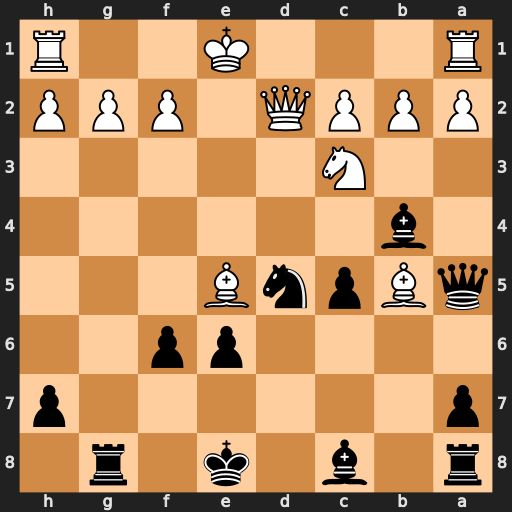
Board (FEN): r1b1k1r1/p6p/4pp2/qBpnB3/1b6/2N5/PPPQ1PPP/R3K2R
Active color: b
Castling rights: KQq
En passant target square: -
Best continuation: Qxb5 Nxb5 Bxd2+ Kxd2 fxe5